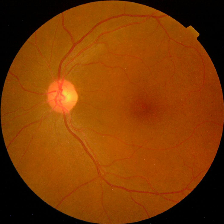
Diabetic retinopathy grade: No DR